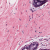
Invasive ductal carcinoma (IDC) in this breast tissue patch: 0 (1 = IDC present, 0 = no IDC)